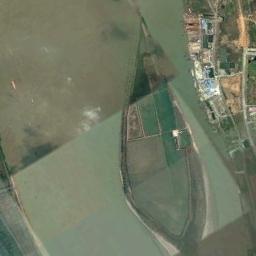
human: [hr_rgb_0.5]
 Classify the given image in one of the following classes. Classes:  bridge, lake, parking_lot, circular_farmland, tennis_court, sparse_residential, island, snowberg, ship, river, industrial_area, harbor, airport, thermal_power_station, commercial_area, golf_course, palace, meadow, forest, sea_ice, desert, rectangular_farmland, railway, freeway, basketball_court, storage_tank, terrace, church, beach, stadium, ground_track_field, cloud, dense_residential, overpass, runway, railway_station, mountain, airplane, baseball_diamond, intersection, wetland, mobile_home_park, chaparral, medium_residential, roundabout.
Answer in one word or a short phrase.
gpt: island